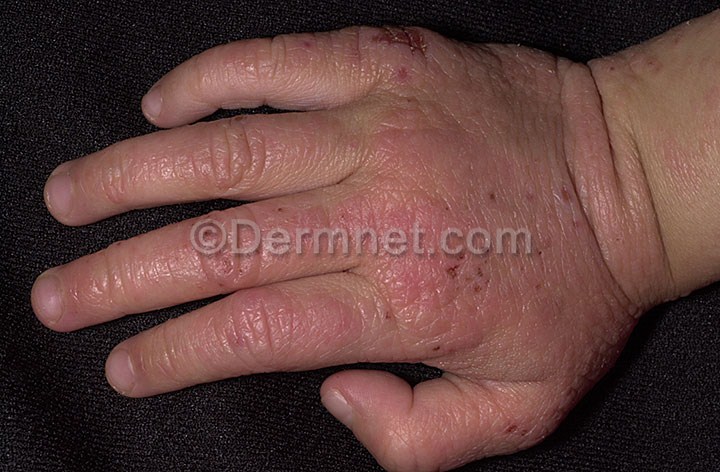
Disease: Atopic Dermatitis Photos